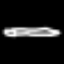
Label: pencil